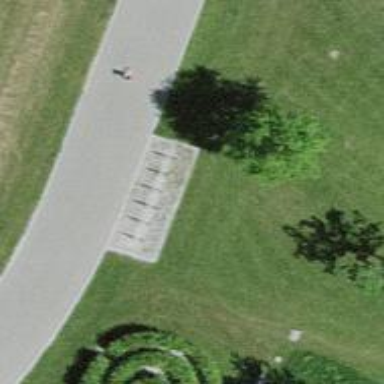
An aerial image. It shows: Bicycle parking area with anchor-type racks.